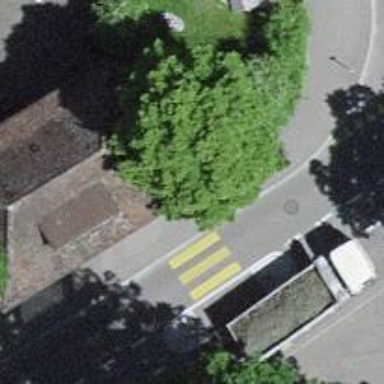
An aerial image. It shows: Post box.